Interaction volume radius: 5 \u00c5
Interaction volume height: 20 \u00c5
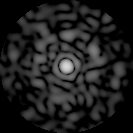
Disorder parameter: 0.7978